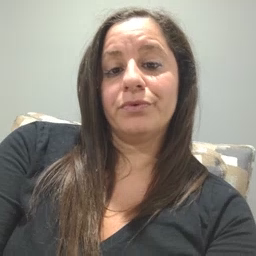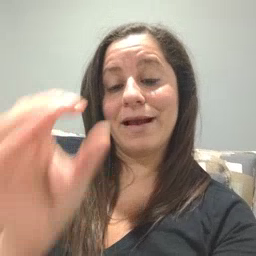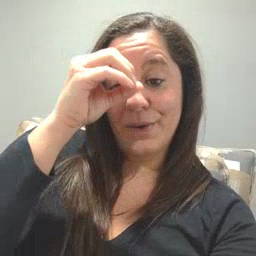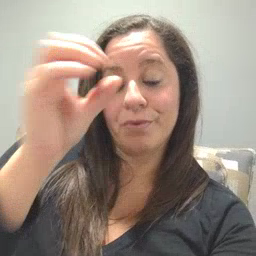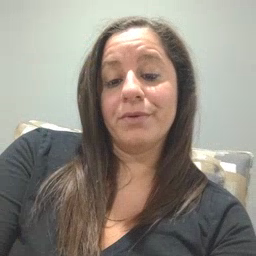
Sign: owl